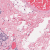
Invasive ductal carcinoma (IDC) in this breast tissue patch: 0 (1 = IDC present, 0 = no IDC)